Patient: sex M, age 78
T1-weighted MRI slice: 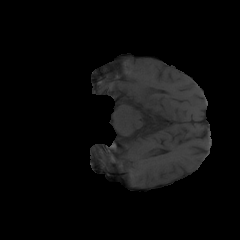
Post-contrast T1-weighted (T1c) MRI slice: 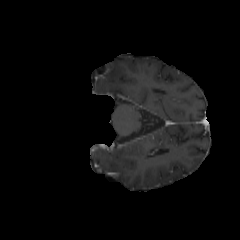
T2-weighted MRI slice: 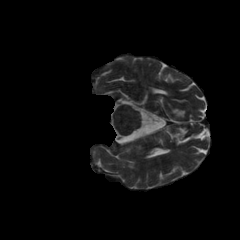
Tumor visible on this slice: no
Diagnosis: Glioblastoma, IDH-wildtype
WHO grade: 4